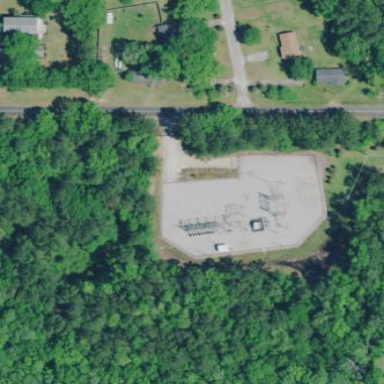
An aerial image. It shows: There is distribution substation enclosed by fence.